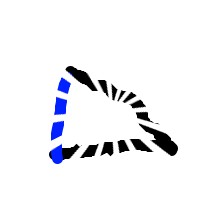
Shape: triangle